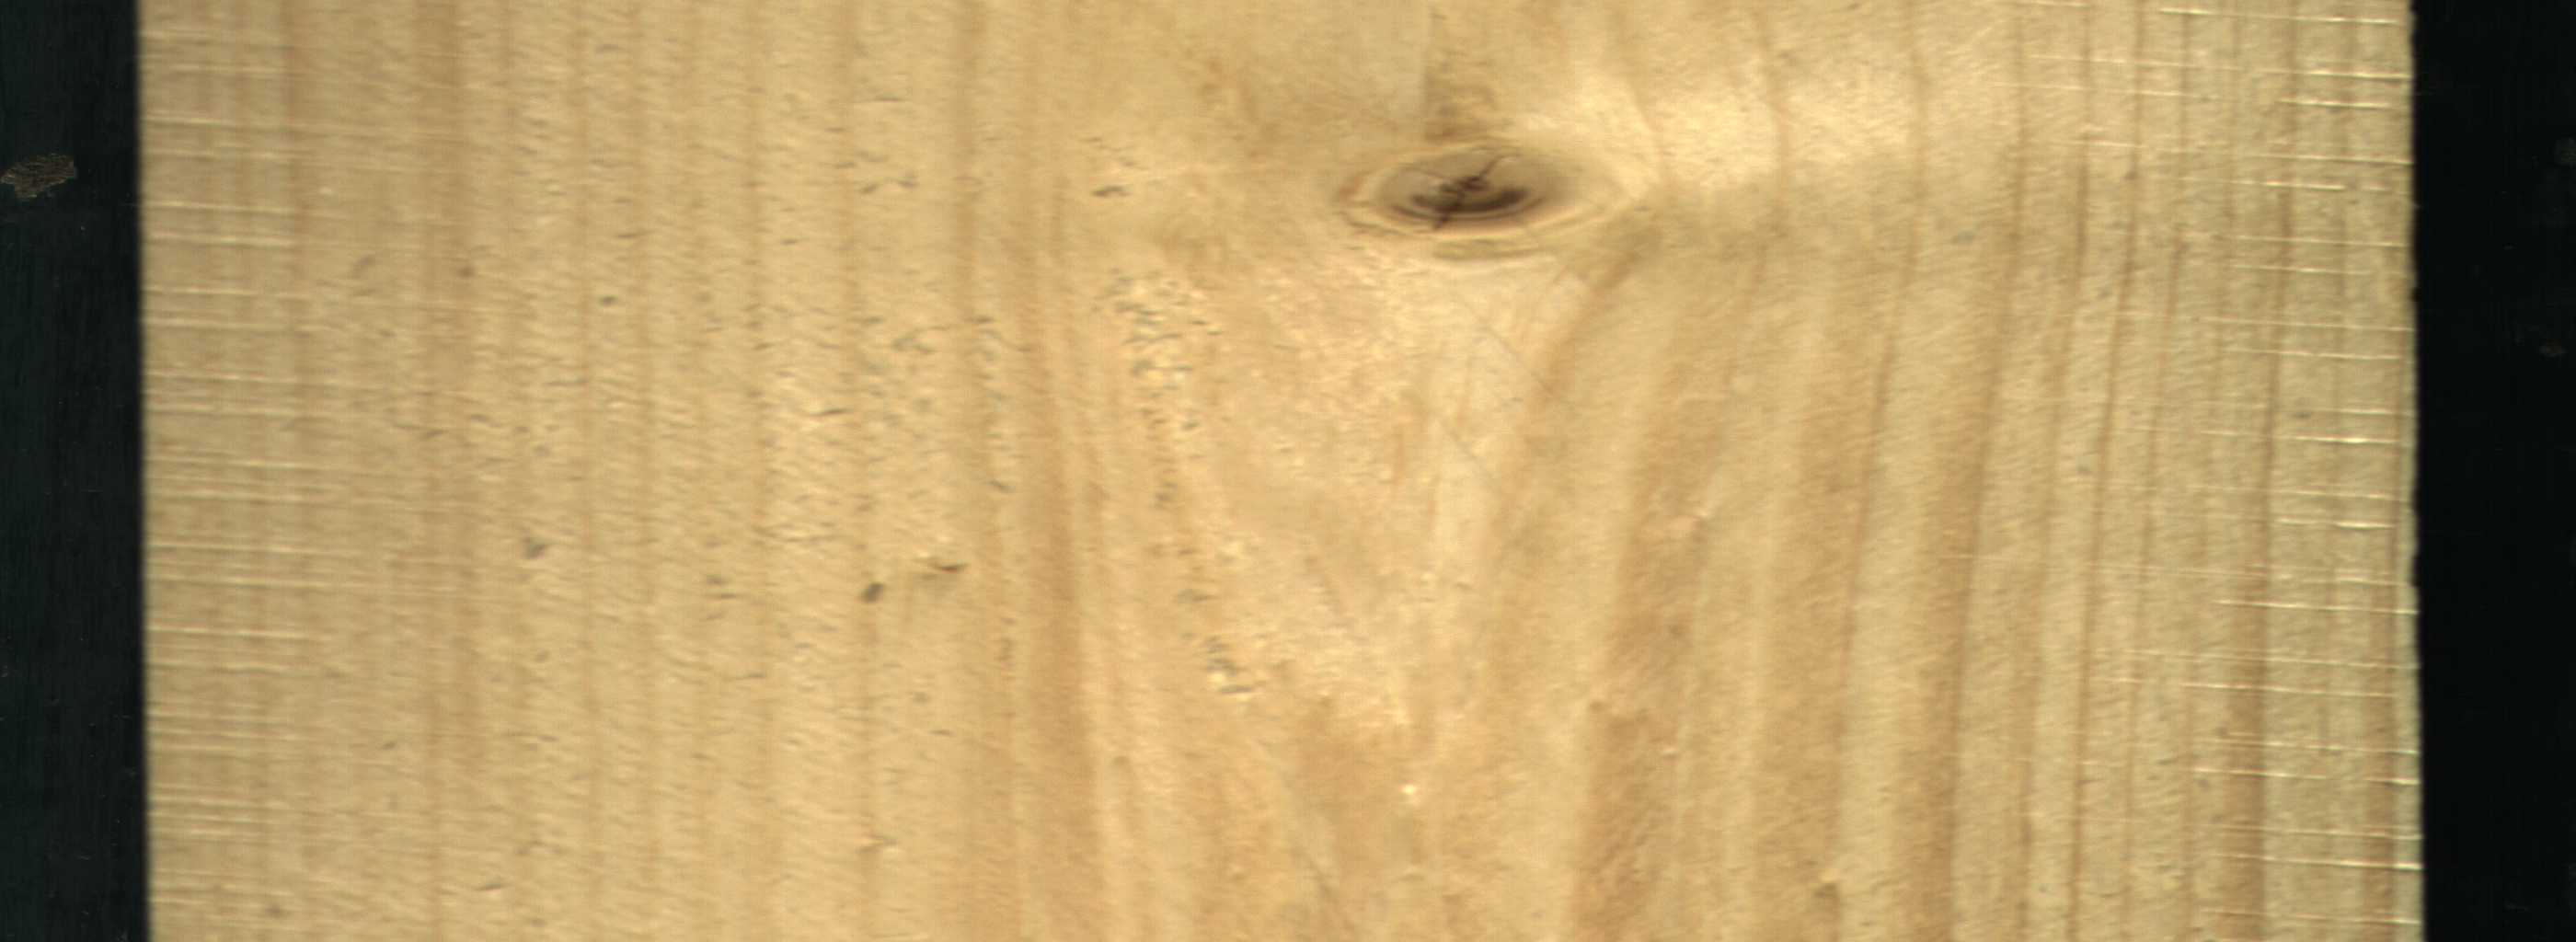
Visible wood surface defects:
Live_Knot